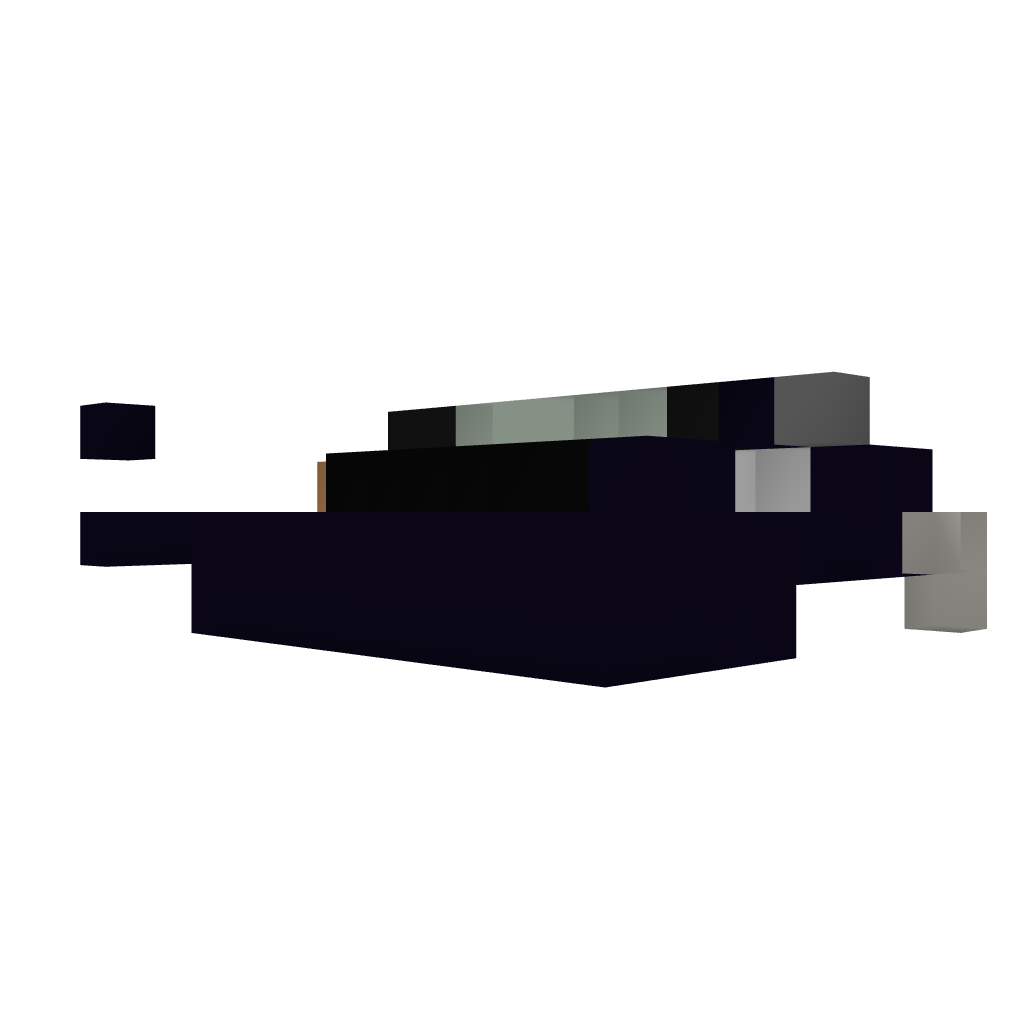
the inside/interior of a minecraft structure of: TNT Cannon